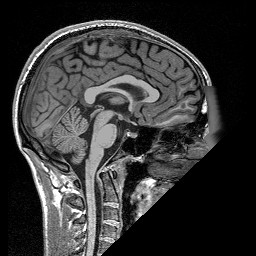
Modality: T1w
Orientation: sagittal